Field crop: maize
Growth stage: 2
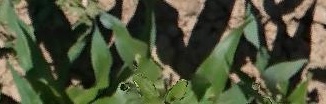
Species: maize